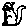
Label: cat